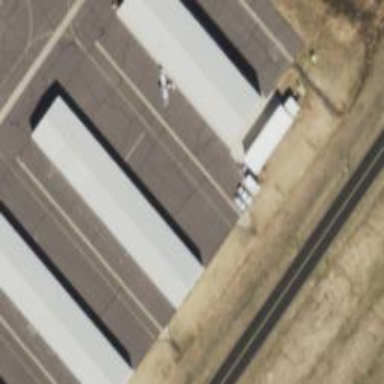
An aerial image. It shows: Hangar building located at airport.